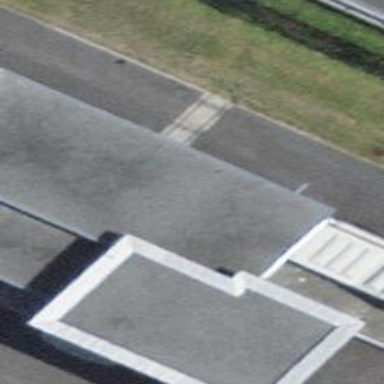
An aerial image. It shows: Commercial building.